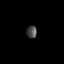
Tissue: lung
Cell type: Epithelial cells
Senescence score: 0.2309
Nuclear area (px): 124
Mean DAPI intensity: 74.927